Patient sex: F
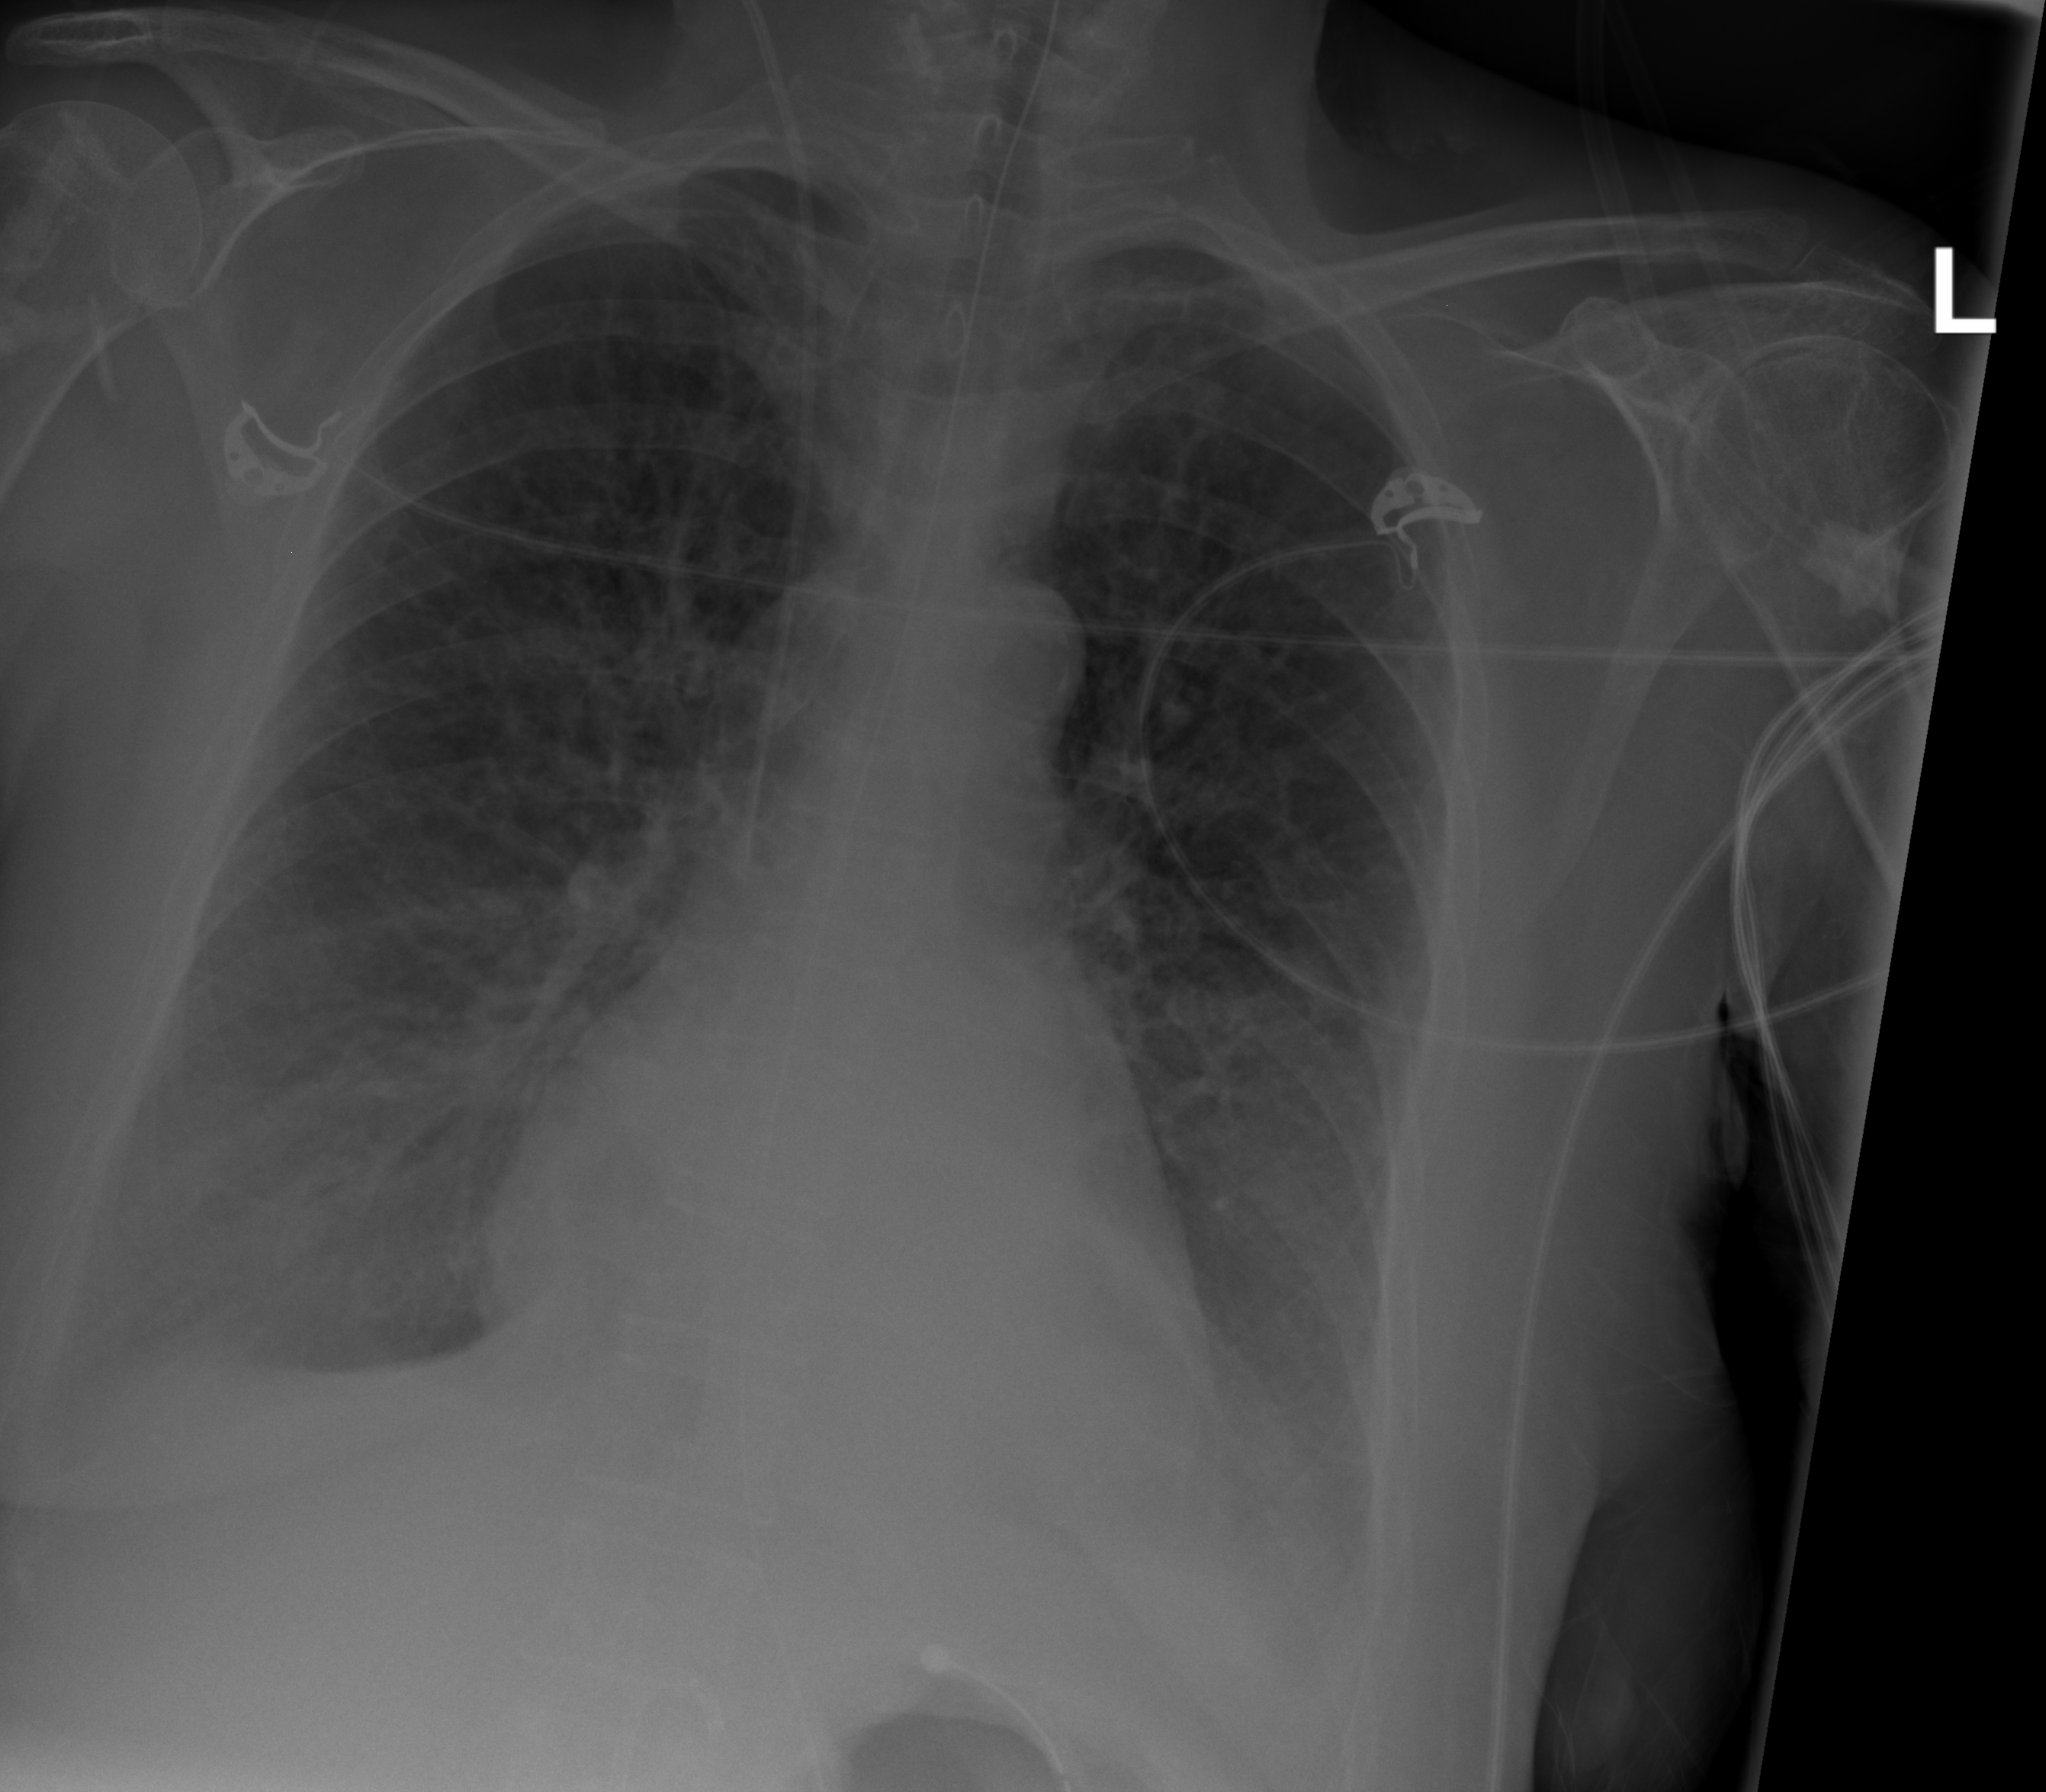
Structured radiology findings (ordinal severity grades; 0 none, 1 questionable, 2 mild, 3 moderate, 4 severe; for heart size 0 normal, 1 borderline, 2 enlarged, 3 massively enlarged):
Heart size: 0
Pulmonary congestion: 0
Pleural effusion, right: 2
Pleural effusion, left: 2
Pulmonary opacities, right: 0
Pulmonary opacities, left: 0
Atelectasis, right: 0
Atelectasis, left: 0